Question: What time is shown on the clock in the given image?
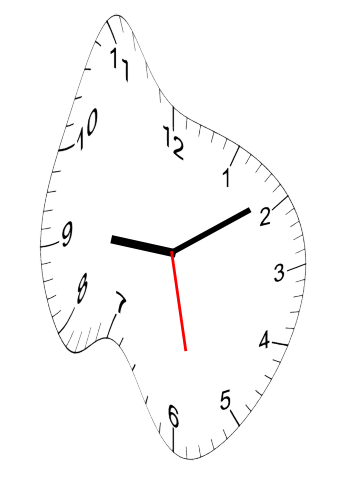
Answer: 09:09:28